Question: To clarify, the question, here's my scenario:
I have a small registration form that is meant to be used on a mobile device.
Naturally, I have been developing the form on my desktop and most of my testing has been done on a desktop. I have tested with a mobile device too and for the most part, everything works - Except for JQuery's "click" events when bind together with a '<select>' tag.
There are three '<select>' fields in my form, and they all fetch data dynamically. The idea is that you click on "countries", JQuery fires a 'click' event, and then fetch the countries list from my server using AJAX. When the user clicks on "state", it will fetch all the states that belong to the country selected on the first selection. This behaviors is repeated for "city".
Here's an screenshot: ("Pais" means country. "Estado/Departamento" is state, and "Ciudad" is city - I apologize for the Spanish names. My actual code is in English so don't worry too much about this!)

In the screenshot above, you can see it actually works.
The three select elements are here:
'''
Pais: <select class="form-control" name="country" id="country"></select>
Estado/Departamento: <select class="form-control" name="state" id="state"></select>
Ciudad: <select class="form-control" name="city" id="city"></select>
'''
And my jQuery code:
'''
<script>
$(document).ready(function(){
//Actual listeners
$("#country").click(function(event){
$.get("pseudoapi/getCountries.php", function(data){
var countries = $("#country");
countries.empty();
for(var i = 0; i < data.length; i++)
{
countries.append("<option value='" + data[i]['id'] +"'>"+ data[i]['name'] +"</option>");
}
}, "json");
});
$("#state").click(function(event)
{
$.get("pseudoapi/getStates.php", {country_id : $("#country").val()}, function(data){
var state = $("#state");
state.empty();
for(var i = 0; i < data.length; i++)
{
state.append("<option value='" + data[i]['id'] +"'>"+ data[i]['name'] +"</option>");
}
}, "json");
});
$("#city").click(function(event)
{
$.get("pseudoapi/getCities.php", {country_id : $("#country").val(), state_id : $("#state").val()}, function(data){
var city = $("#city");
city.empty();
for(var i = 0; i < data.length; i++)
{
city.append("<option value='" + data[i]['id'] +"'>"+ data[i]['name'] +"</option>");
}
}, "json");
});
});
$("#country").change(function(event){
$("#state").empty();
$("#city").empty();
});
$("#state").change(function(event){
$("#city").empty();
});
</script>
'''
# Found Solutions that didn't work
I have googled for a while and found a few solutions. Sadly none of them worked.
First, I learned about jQuery mobile and its 'vclick' event. I was almost certain this was going to work, but it didn't. Chrome complaints that the vclick event doesn't exist for select tags.
Second, I was told to load jQuery Mobile the rest of my code loads up. I loaded the script right before the ending '</body>' tag and it didn't make the situation better.
Finally, maybe discouraging but it looks like the click event is not officially supported by the select tags, and because of this it will supposedly work in some browsers but not on others. To be honest, I'm completely lost here.
If there is no way to directly answer my question, what would be the best way to populate a select tag with options as soon as it gets clicked even on mobile?
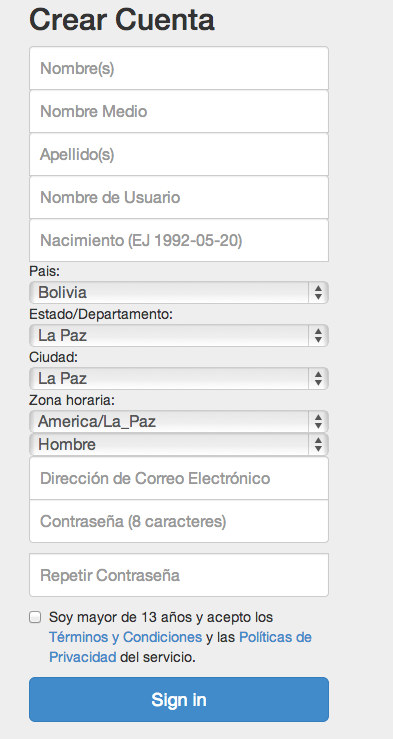
Answer: why don't you load the countries on page load and assign the change event to the select so when the users selects a country it will populate the states for that country and do the same for state